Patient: sex F, age 46
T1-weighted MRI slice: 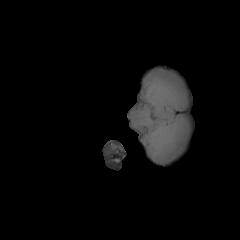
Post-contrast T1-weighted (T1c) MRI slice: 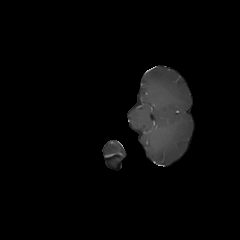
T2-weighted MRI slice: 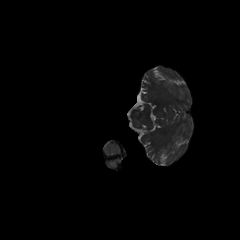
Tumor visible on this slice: no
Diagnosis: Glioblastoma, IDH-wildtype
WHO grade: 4